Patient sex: M
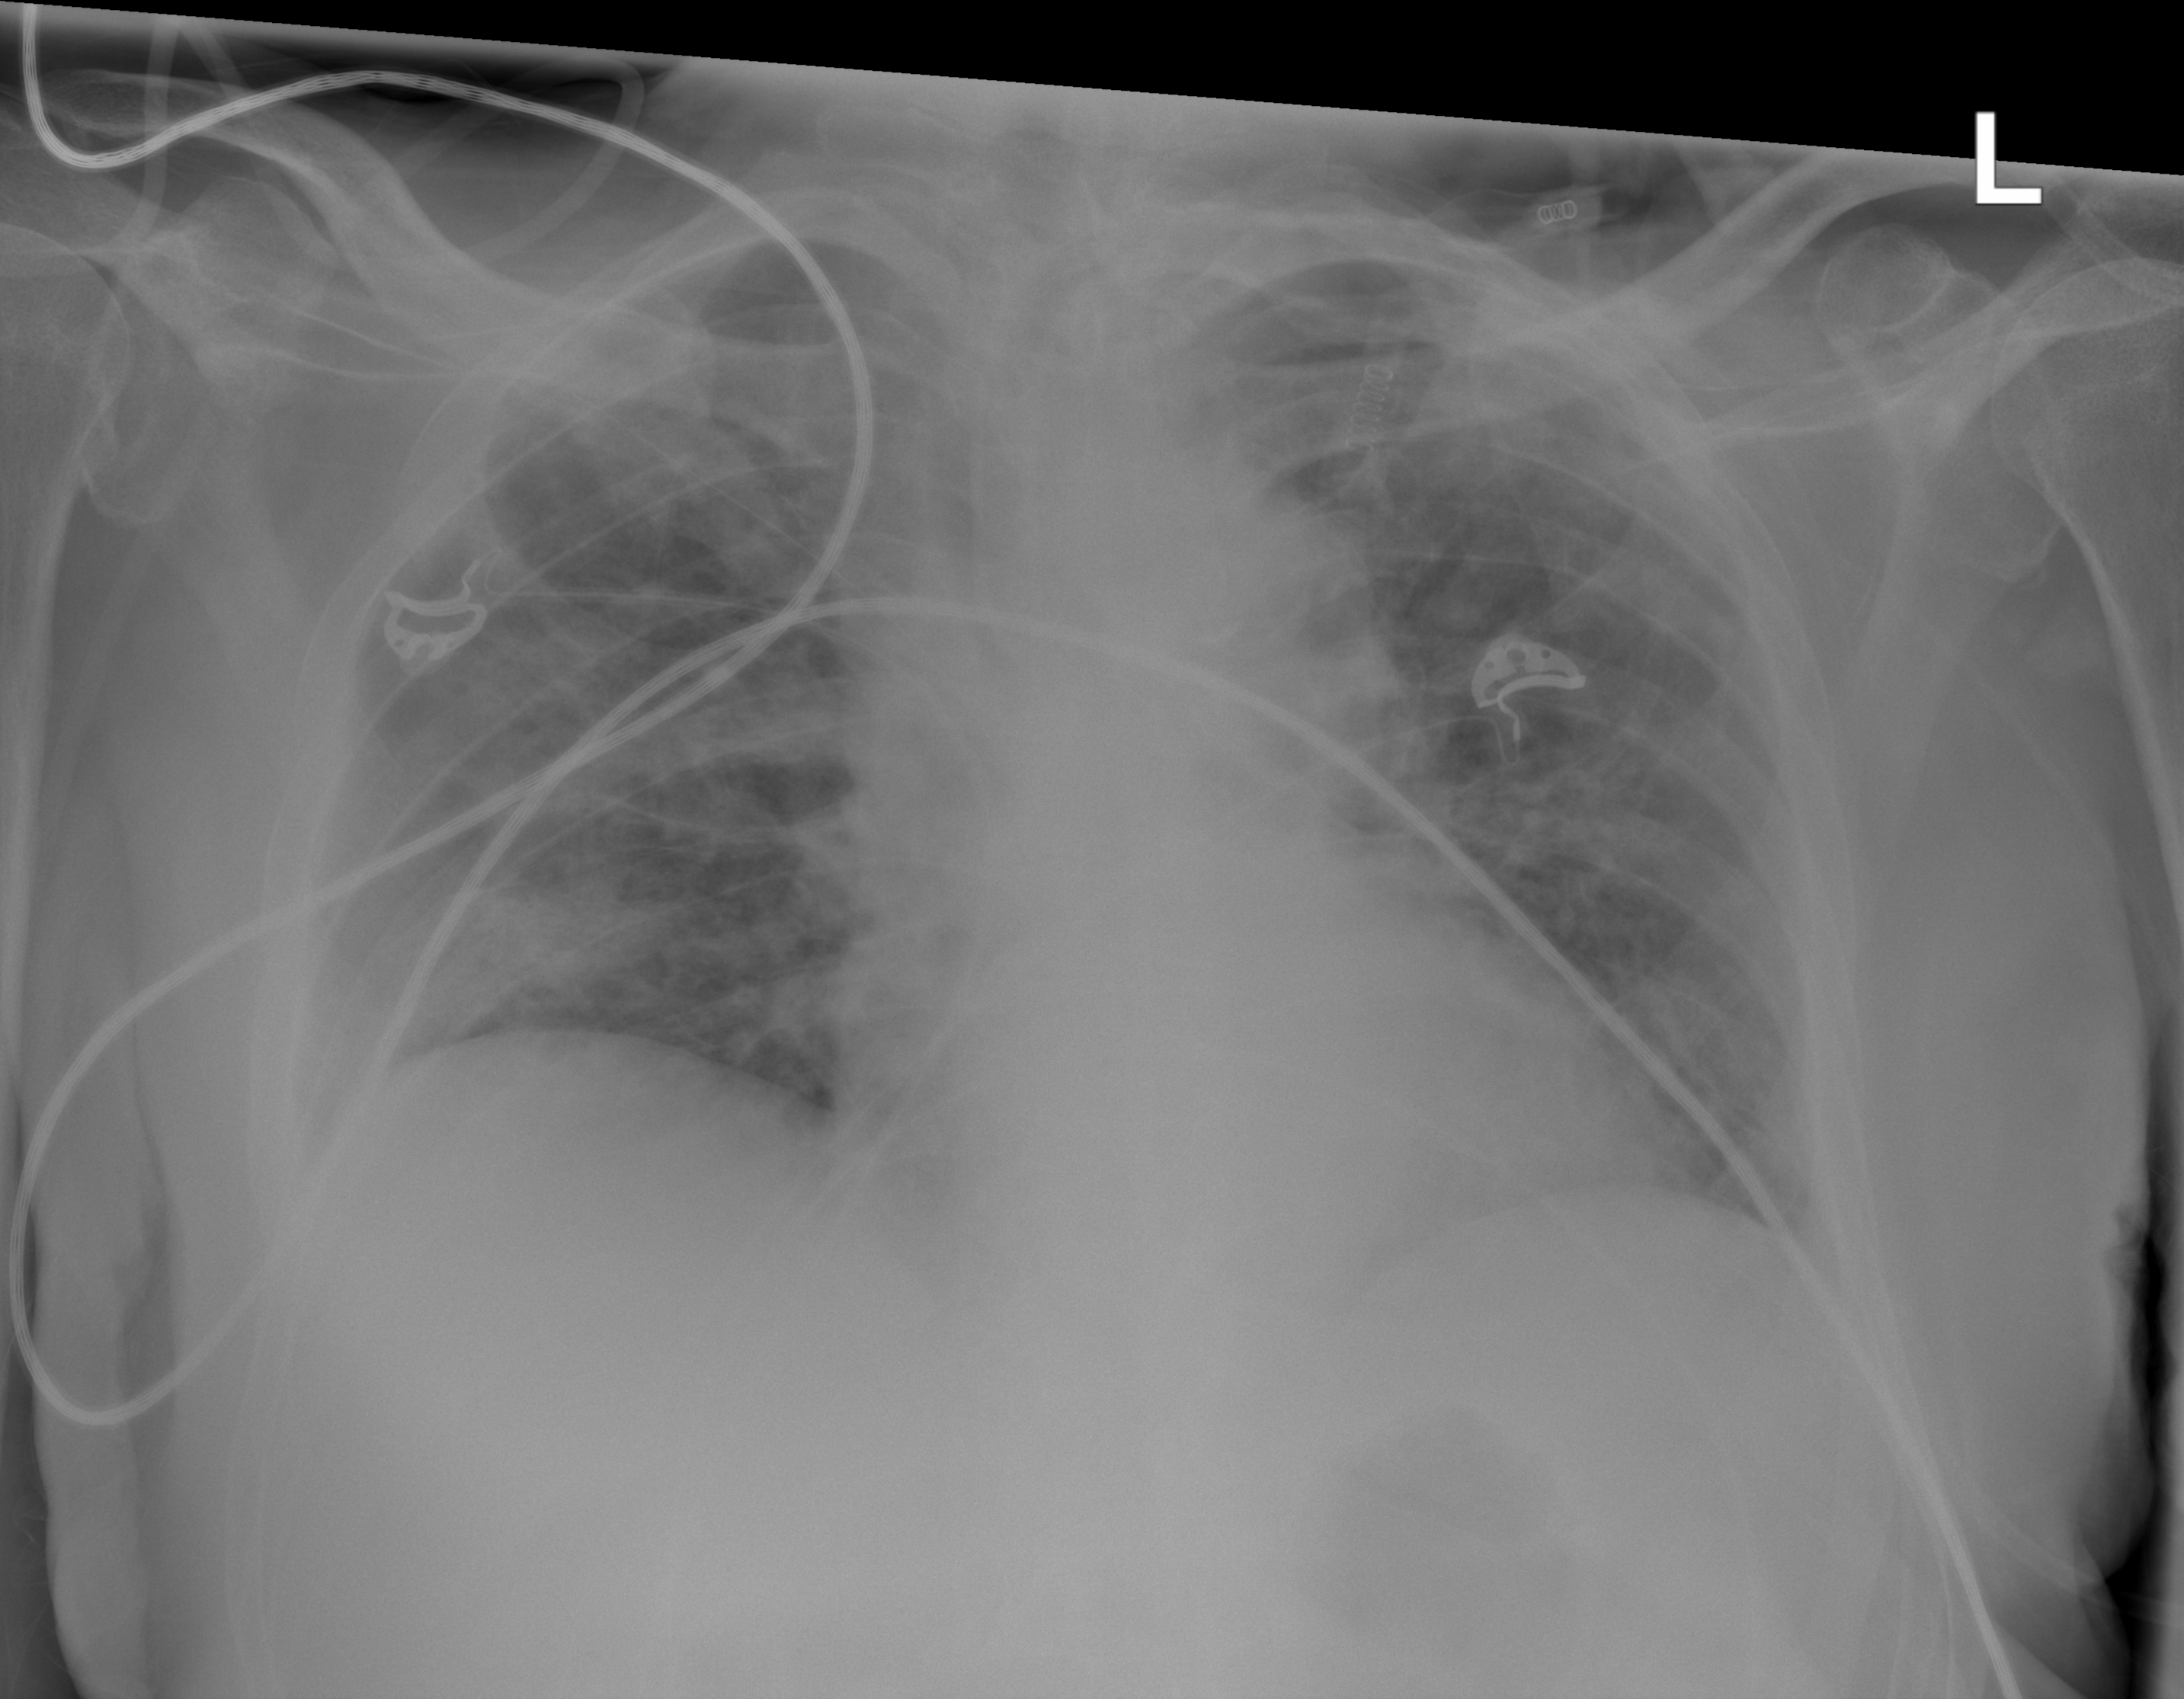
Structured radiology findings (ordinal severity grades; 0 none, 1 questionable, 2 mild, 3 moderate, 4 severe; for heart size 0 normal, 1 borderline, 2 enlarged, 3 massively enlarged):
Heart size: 1
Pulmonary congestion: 0
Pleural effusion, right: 0
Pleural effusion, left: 0
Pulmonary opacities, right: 3
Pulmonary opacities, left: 2
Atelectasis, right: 2
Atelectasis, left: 2